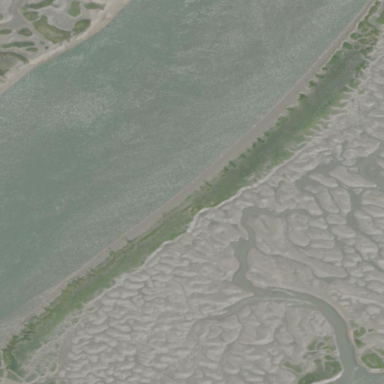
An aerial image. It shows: Tidal marsh wetland.